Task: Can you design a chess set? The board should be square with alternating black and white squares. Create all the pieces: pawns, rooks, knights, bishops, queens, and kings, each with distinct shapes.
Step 2554:
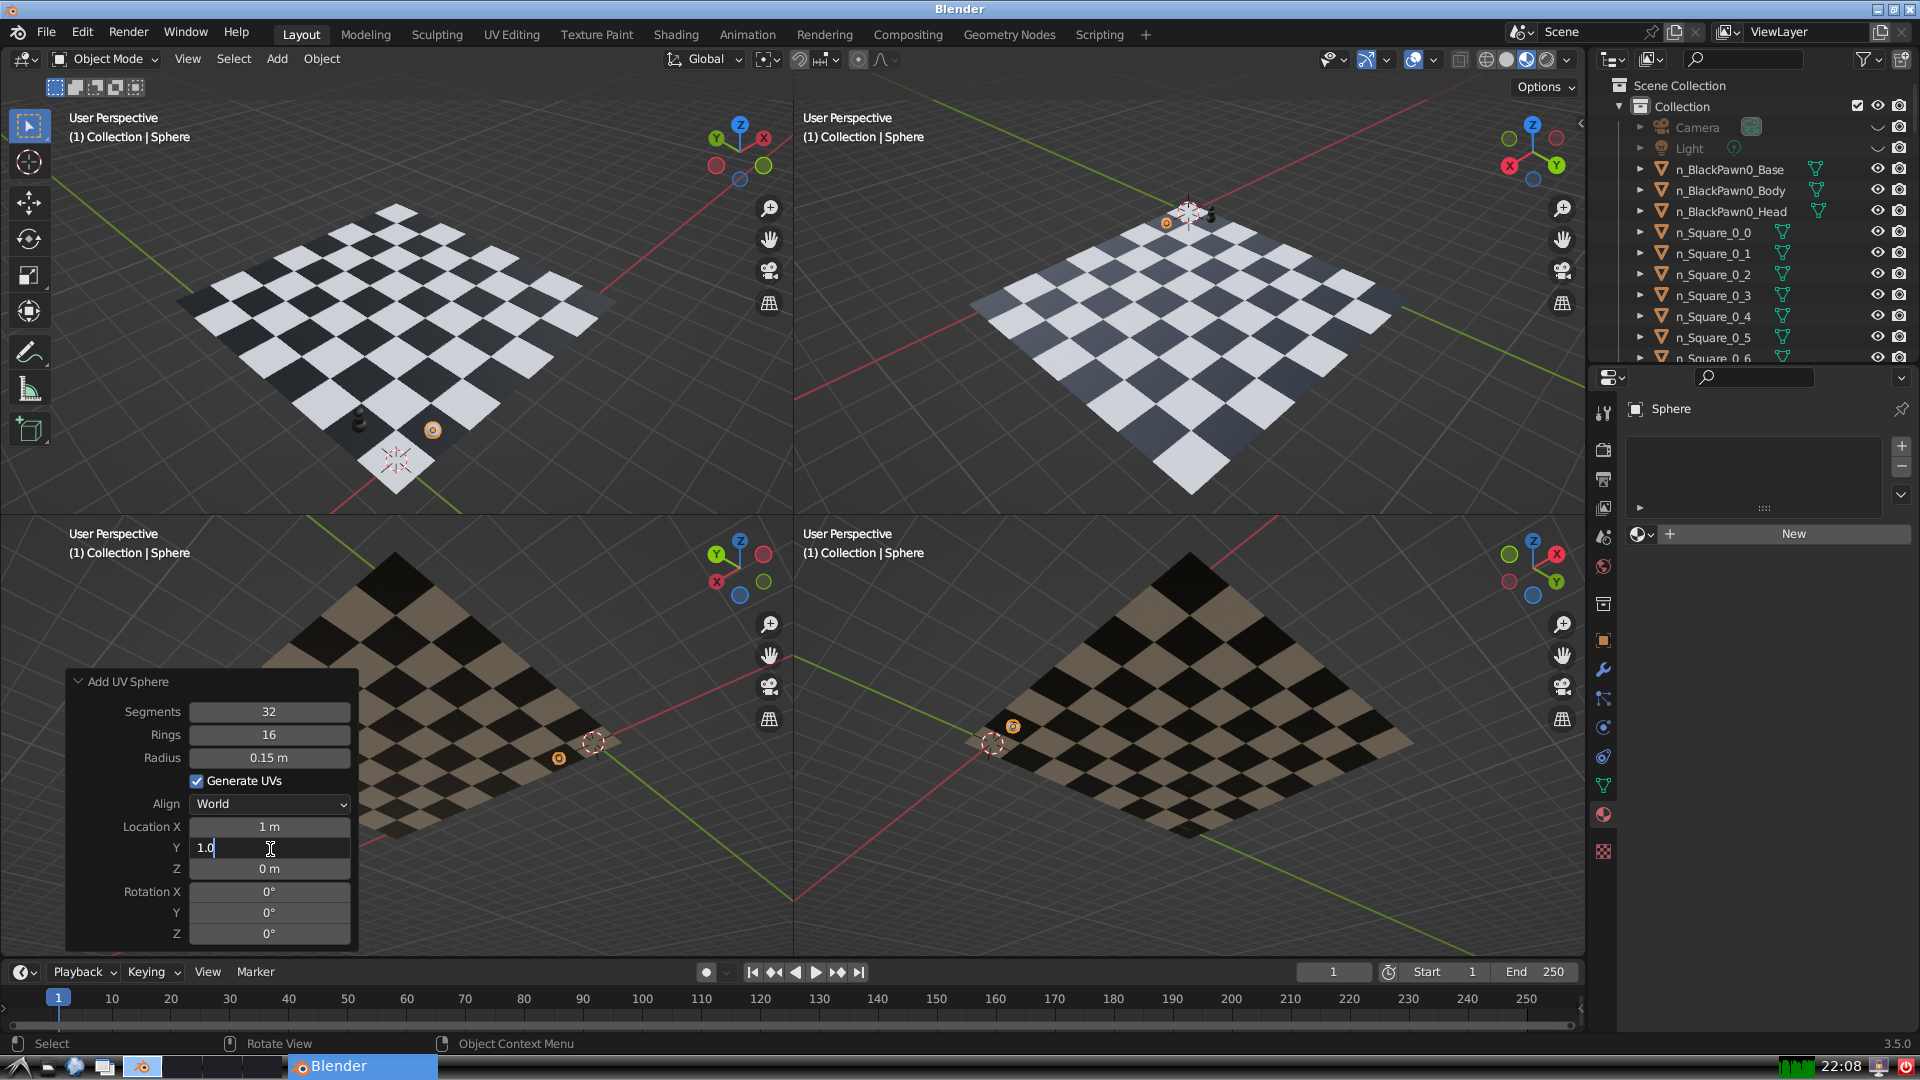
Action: {"key_press": ['Return']}